Question: Can someone explain to me why if I paste the following into the consoles of both Chrome and Firefox I get different results
'''
new Date("2014-12-01")
'''
Output in Chrome:
'''
Sun Nov 30 2014 18:00:00 GMT-0600 (CST)
'''
Output in Firefox:
'''
Date 2014-12-01T00:00:00.000Z
'''
Yes, you're reading that correctly. Chrome renders it as a day before.

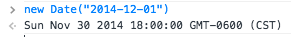
Answer: Each browser will show dates in the console like it wants.
In your case, Firefox seems to use <URL> under the hood:
'''
new Date("2014-12-01").toISOString(); // "2014-12-01T00:00:00.000Z"
'''
And Chrome seems to use <URL>. In my case, on Chrome and in my timezone, I get
'''
new Date("2014-12-01");
// Mon Dec 01 2014 01:00:00 GMT+0100 (Hora estandar romance)
new Date("2014-12-01").toString();
//"Mon Dec 01 2014 01:00:00 GMT+0100 (Hora estandar romance)"
'''
However, note that Chrome does not render it as a day before. It's just that it uses 'GMT-0600':
'''
Date.parse("Sun Nov 30 2014 18:00:00 GMT-0600 (CST)"); // 1417392000000
Date.parse("2014-12-01T00:00:00.000Z"); // 1417392000000
'''